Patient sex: M
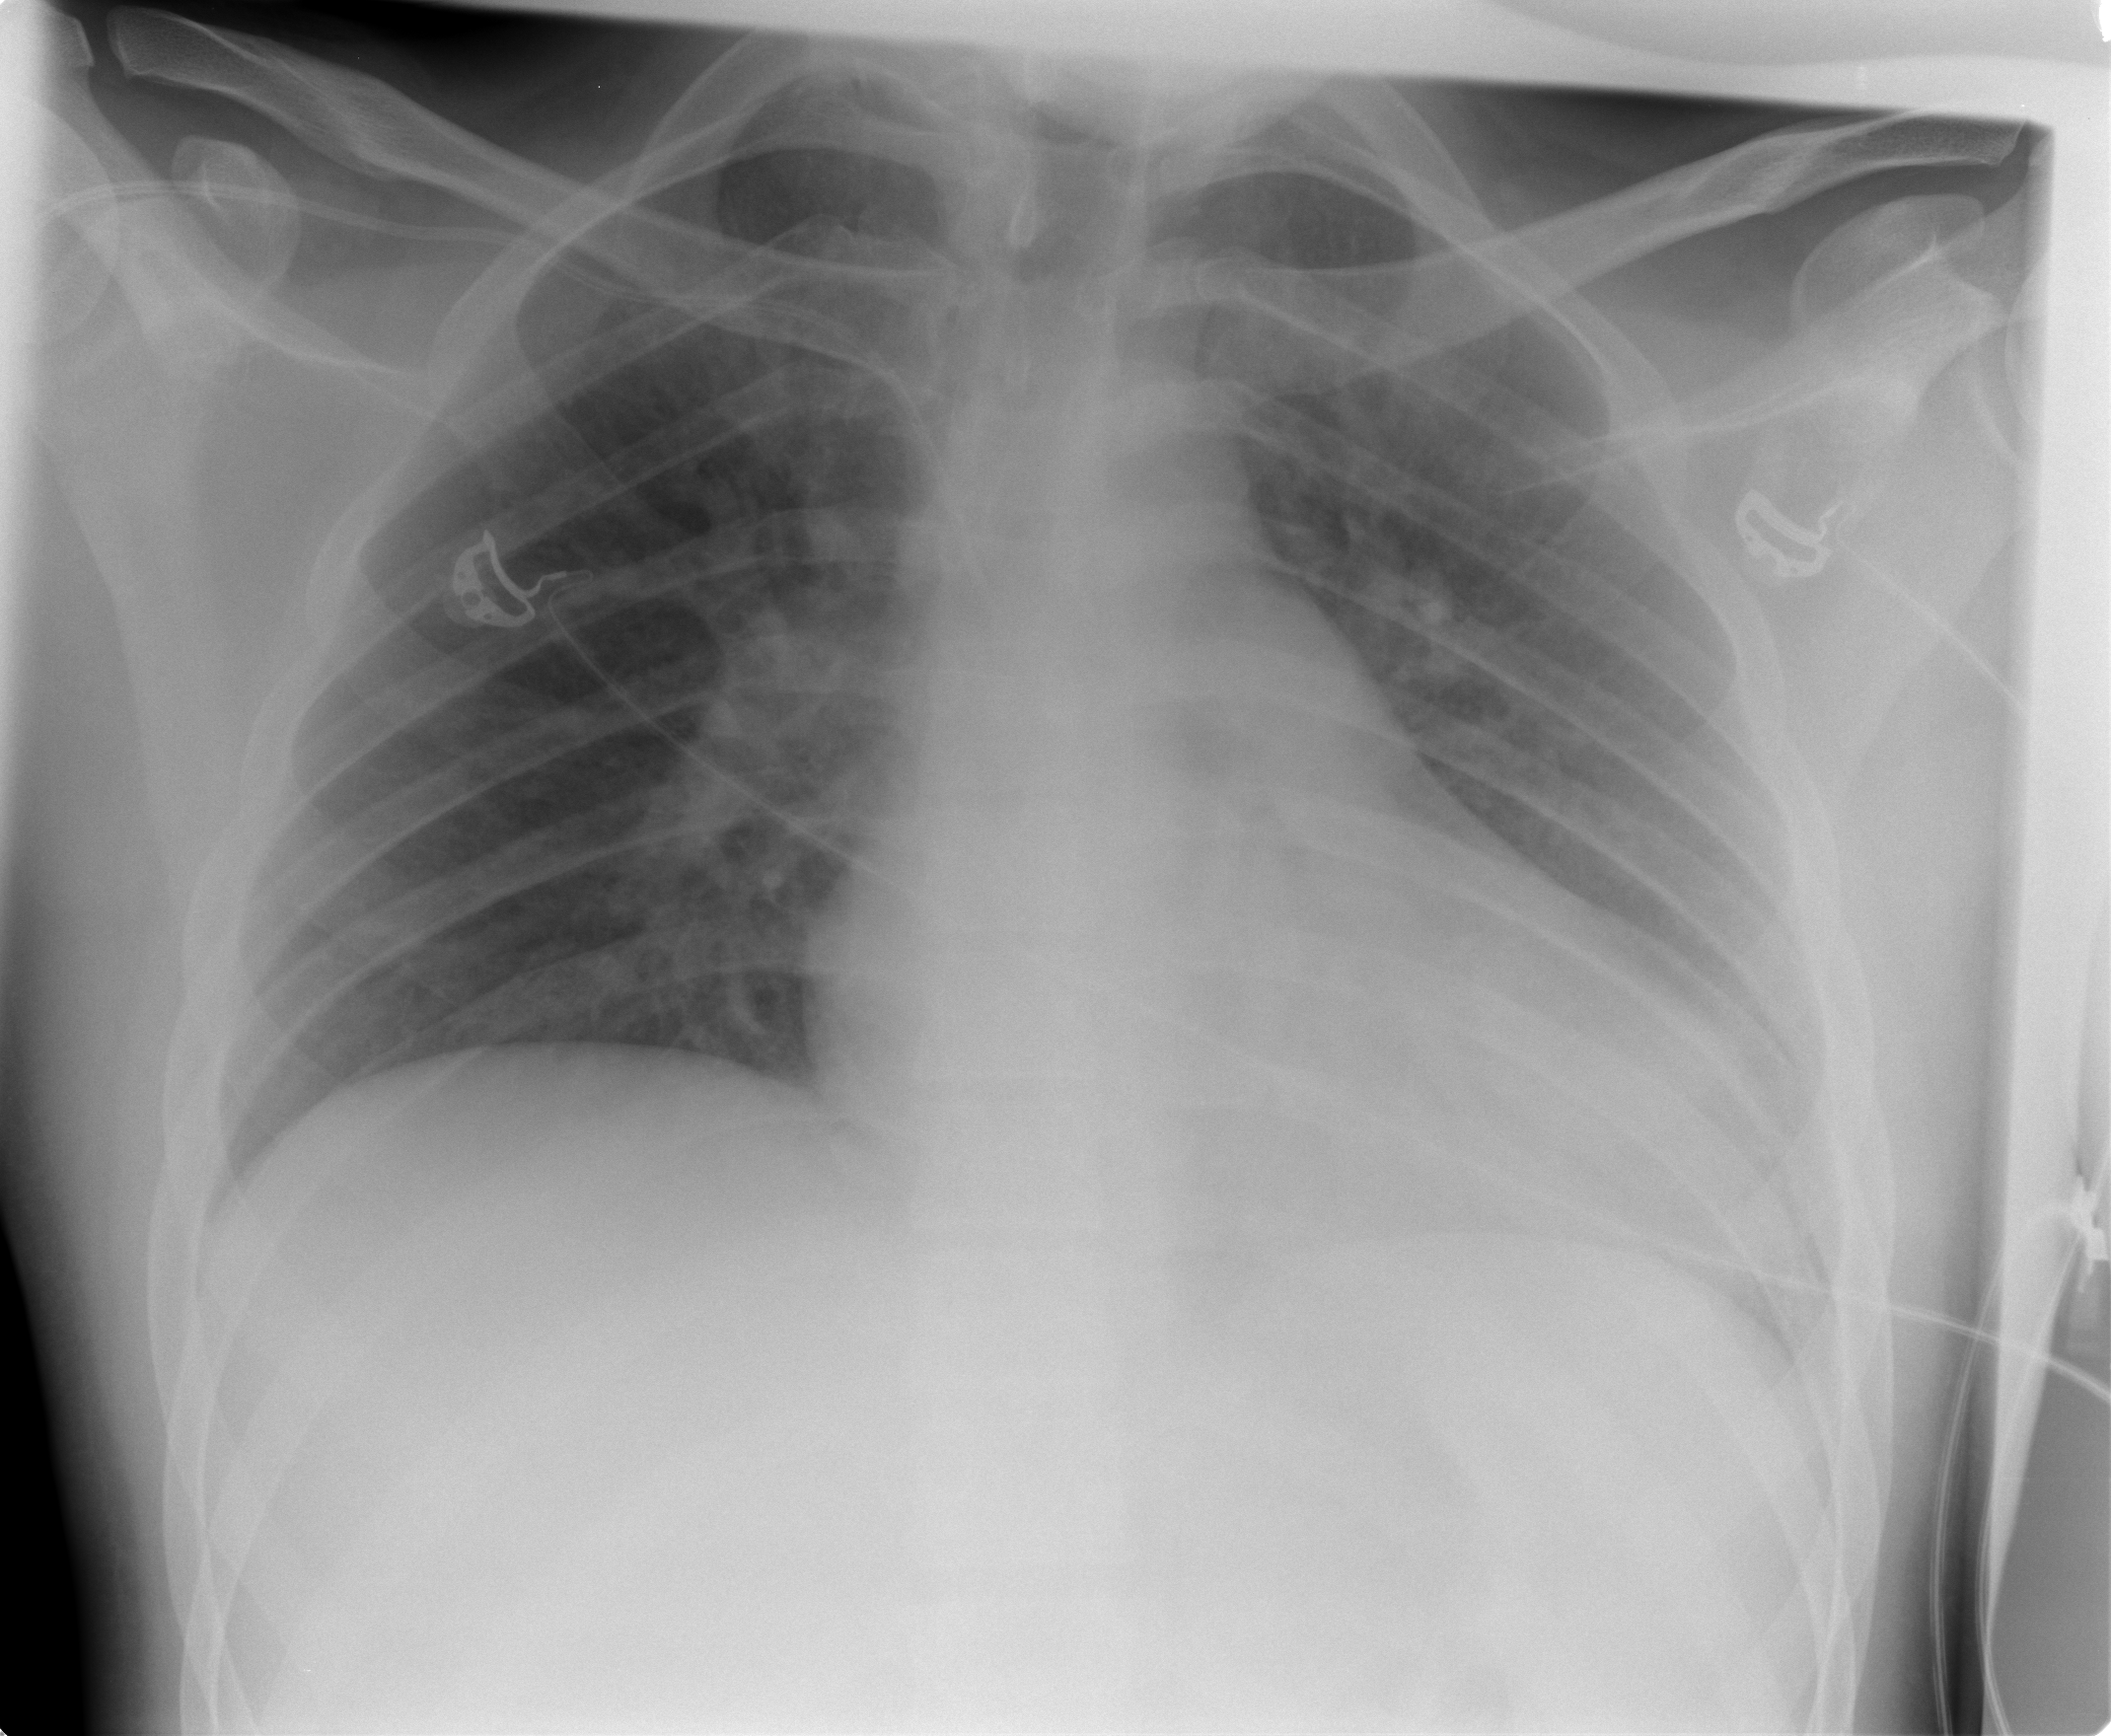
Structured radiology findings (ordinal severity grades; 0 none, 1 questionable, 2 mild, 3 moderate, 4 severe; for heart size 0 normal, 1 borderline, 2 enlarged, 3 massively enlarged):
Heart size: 0
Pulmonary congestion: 0
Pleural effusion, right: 0
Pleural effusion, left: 2
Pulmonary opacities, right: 0
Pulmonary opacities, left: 0
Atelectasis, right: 1
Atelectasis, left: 2